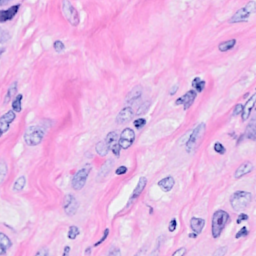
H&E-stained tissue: Breast